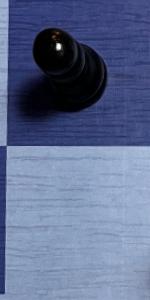
Label: Empty